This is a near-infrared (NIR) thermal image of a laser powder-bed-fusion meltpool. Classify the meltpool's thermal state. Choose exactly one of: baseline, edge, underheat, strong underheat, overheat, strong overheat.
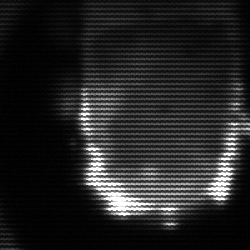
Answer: baseline